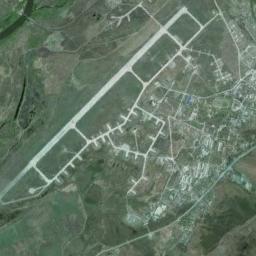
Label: airport